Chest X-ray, PA view. Patient: 28 years old, sex M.
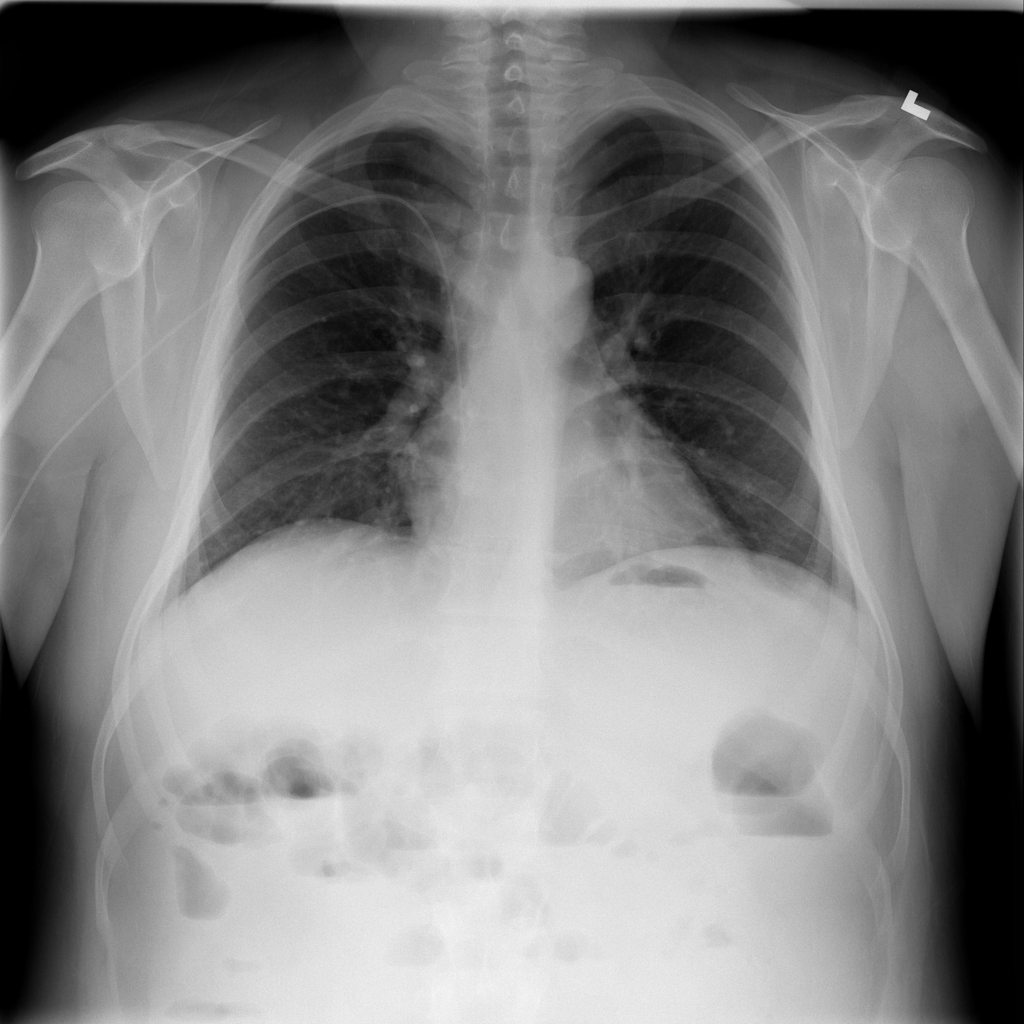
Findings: No Finding